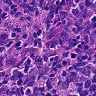
Metastatic tissue present: no